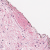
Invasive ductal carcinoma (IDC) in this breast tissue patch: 0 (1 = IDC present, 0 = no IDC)